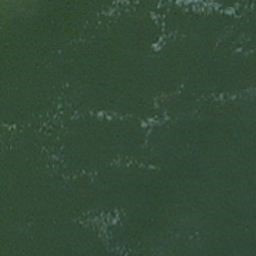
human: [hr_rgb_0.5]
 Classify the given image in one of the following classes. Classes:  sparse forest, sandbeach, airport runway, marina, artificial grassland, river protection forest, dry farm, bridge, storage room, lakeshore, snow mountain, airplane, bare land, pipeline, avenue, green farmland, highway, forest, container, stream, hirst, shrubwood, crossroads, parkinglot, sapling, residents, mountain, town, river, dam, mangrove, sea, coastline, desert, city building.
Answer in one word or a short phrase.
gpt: sea